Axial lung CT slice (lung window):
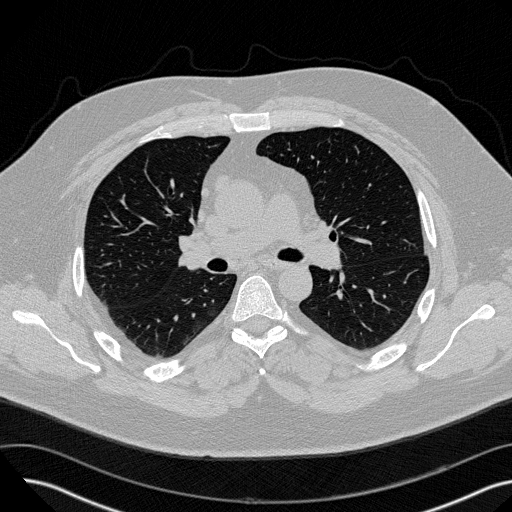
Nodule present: no